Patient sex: M
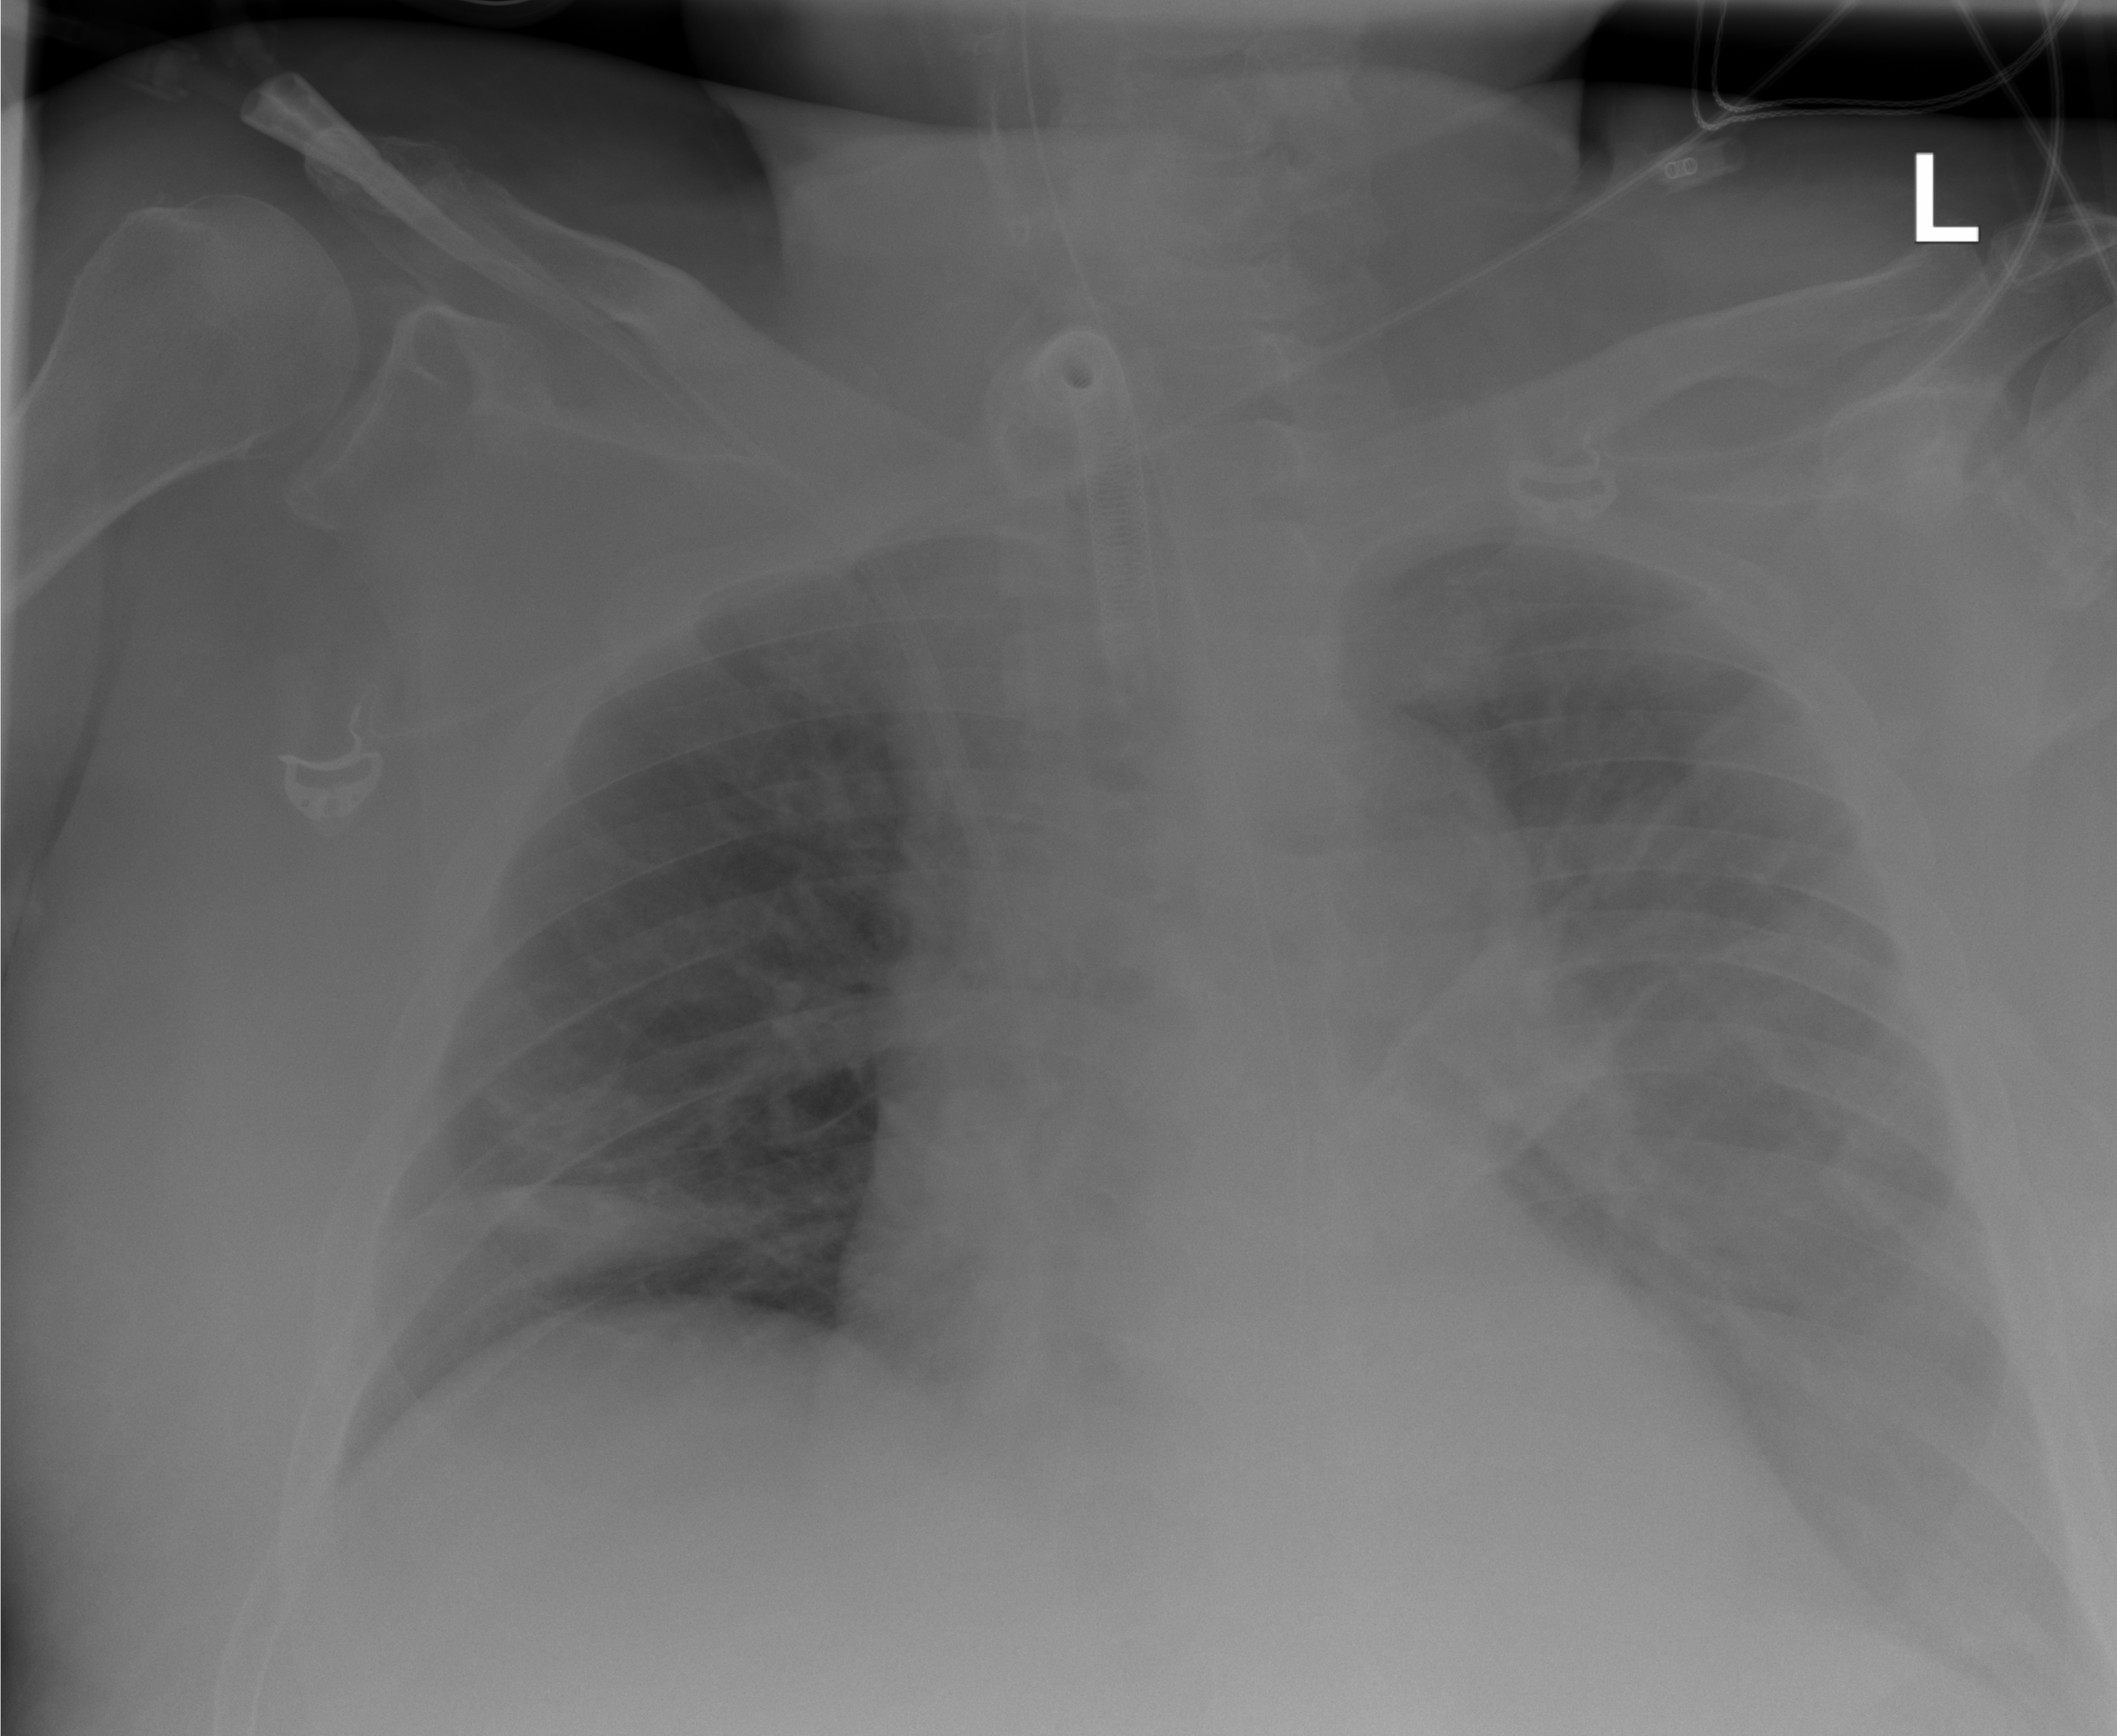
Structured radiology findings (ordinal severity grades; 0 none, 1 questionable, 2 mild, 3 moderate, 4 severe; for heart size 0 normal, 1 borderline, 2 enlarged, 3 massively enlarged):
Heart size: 2
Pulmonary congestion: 0
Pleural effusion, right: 2
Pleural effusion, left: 2
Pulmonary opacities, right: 0
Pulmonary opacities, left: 0
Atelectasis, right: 2
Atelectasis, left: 2